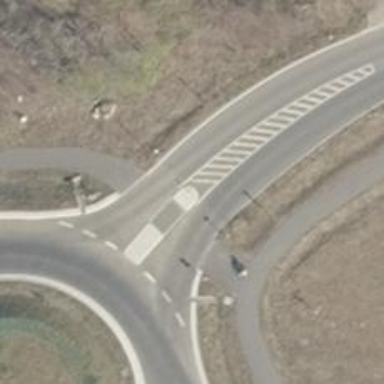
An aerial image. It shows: Road with "give way" sign.